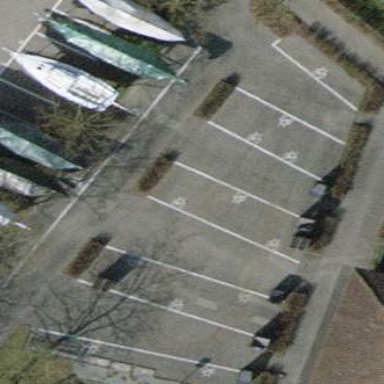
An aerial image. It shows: Bicycle parking area with rack.